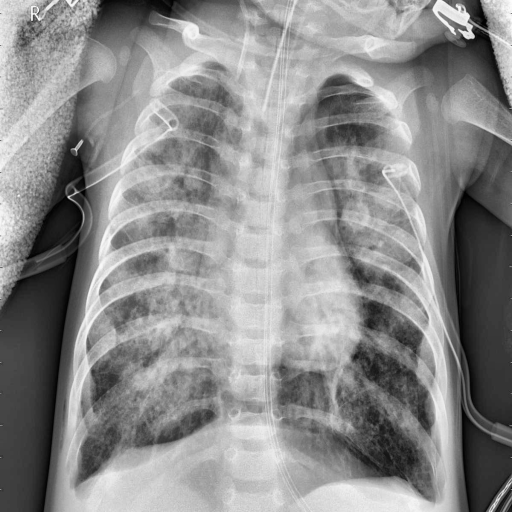
Finding: PNEUMONIA